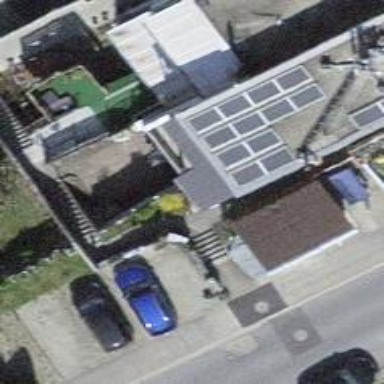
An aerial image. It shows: Solar power generator using photovoltaic panels.